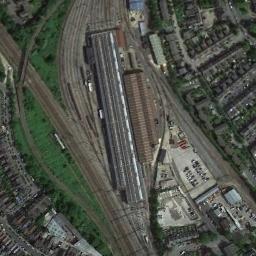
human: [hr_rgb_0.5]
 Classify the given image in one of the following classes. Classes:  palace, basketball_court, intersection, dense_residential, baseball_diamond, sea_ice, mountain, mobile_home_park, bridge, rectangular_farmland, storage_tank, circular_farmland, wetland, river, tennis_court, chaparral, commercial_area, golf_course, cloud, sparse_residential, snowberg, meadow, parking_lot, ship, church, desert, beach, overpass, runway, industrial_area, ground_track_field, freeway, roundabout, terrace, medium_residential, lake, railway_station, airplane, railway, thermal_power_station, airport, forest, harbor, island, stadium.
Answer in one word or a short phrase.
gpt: railway_station